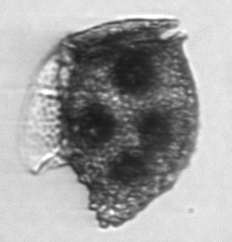
Label: Dinophysis_norvegica